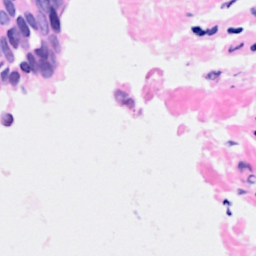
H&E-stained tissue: Breast